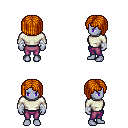
a pixel art fantasy rpg character, female body template, dark elf, purple skin, white long-sleeve shirt, magenta pants, dark blonde pageboy hairstyle, white cloth bandages, four views (front, back, left, right), 2x2 character sprite sheet, small pixel art, hard edges, no anti-aliasing